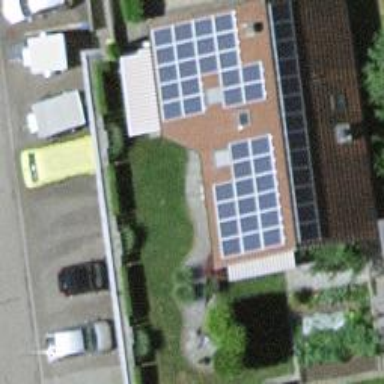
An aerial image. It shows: Solar photovoltaic panel generator.